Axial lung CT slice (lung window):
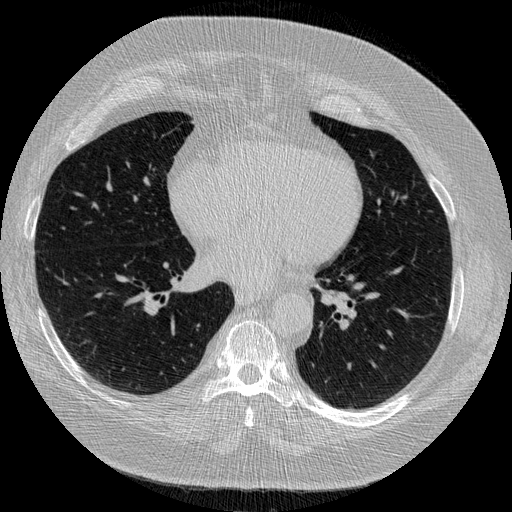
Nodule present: no